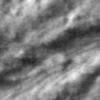
Label: no_change